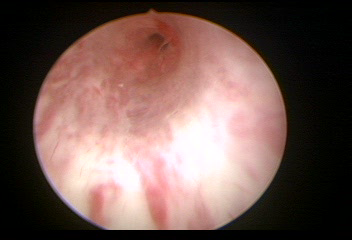
Modality: WLC
Class: Normal mucosa
Bladder cancer association: No